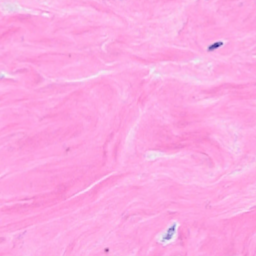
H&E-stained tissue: Breast